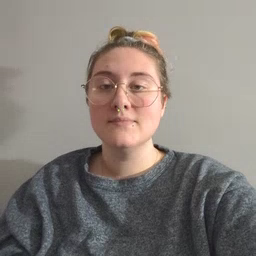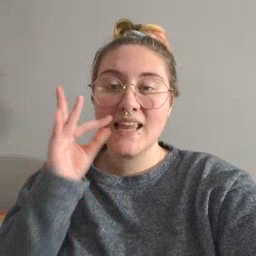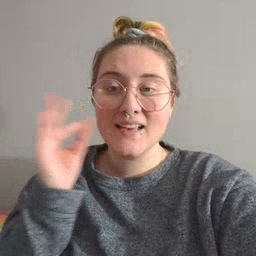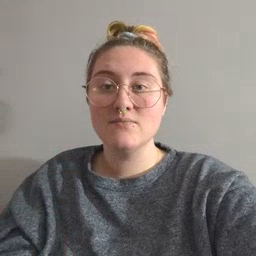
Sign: kitty